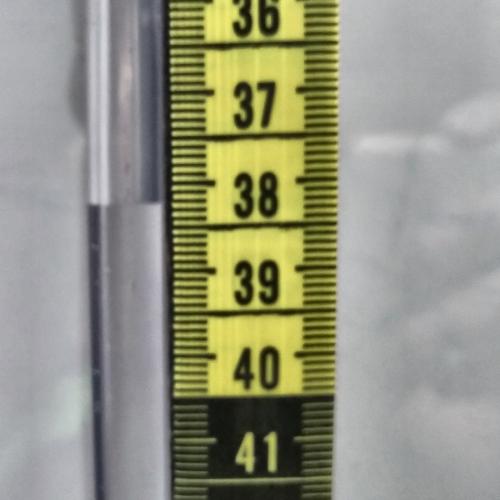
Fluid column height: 38.2 cm